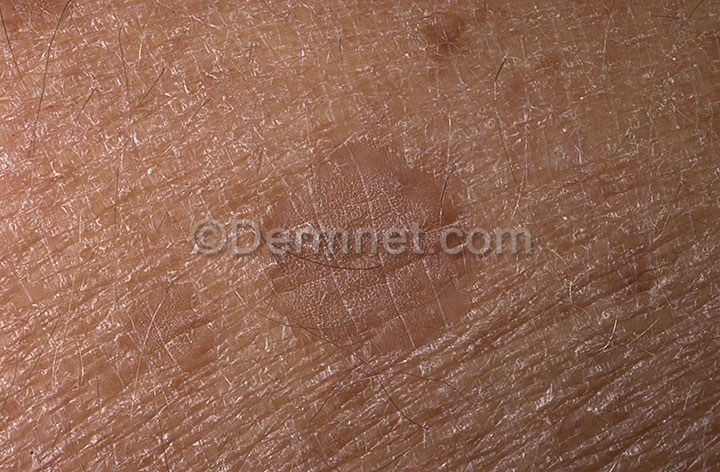
Disease: Seborrheic Keratoses and other Benign Tumors